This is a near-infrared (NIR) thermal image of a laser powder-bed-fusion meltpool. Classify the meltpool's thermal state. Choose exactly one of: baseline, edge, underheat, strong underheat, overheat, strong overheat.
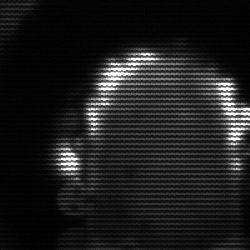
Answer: baseline